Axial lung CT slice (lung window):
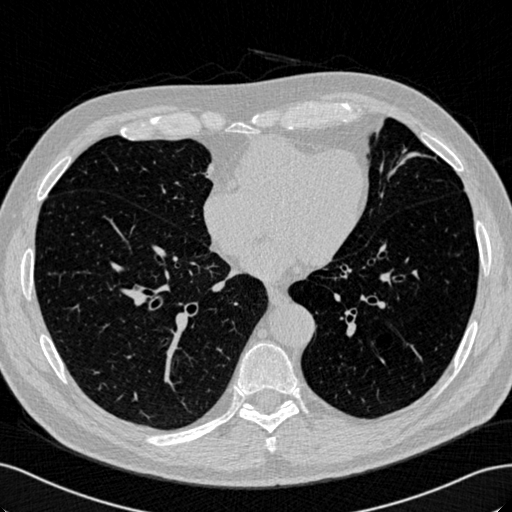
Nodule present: no